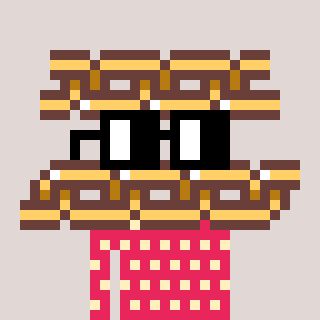
a pixel art character with square black glasses, a chain-shaped head and a redpinkish-colored body on a warm background